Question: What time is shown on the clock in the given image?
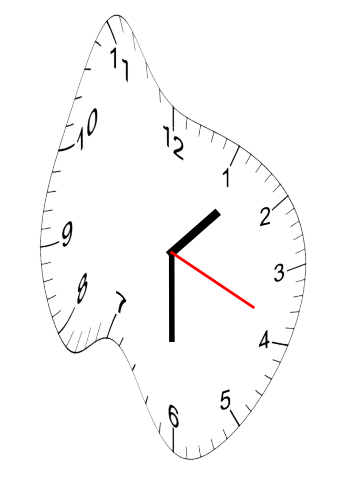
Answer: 01:30:19